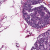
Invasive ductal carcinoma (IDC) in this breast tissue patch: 0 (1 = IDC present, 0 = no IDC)